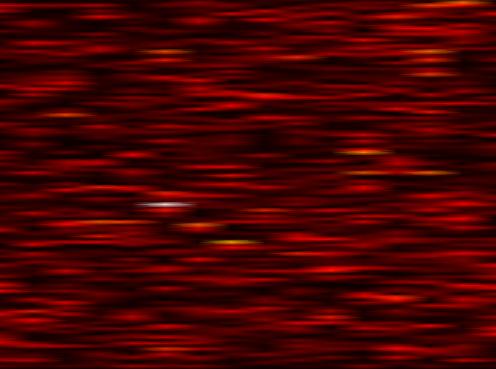
Label: OFDM